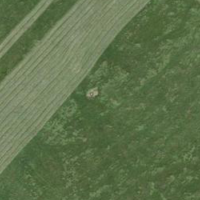
EUNIS habitat code: 25
Species observed at this site:
Corvus corone
Cyanistes caeruleus
Turdus viscivorus
Passer domesticus
Fringilla coelebs
Sylvia atricapilla
Passer montanus
Columba palumbus
Poecile palustris
Parus major
Erithacus rubecula
Hirundo rustica
Milvus migrans
Milvus milvus
Pica pica
Phoenicurus ochruros
Turdus pilaris
Garrulus glandarius
Motacilla alba